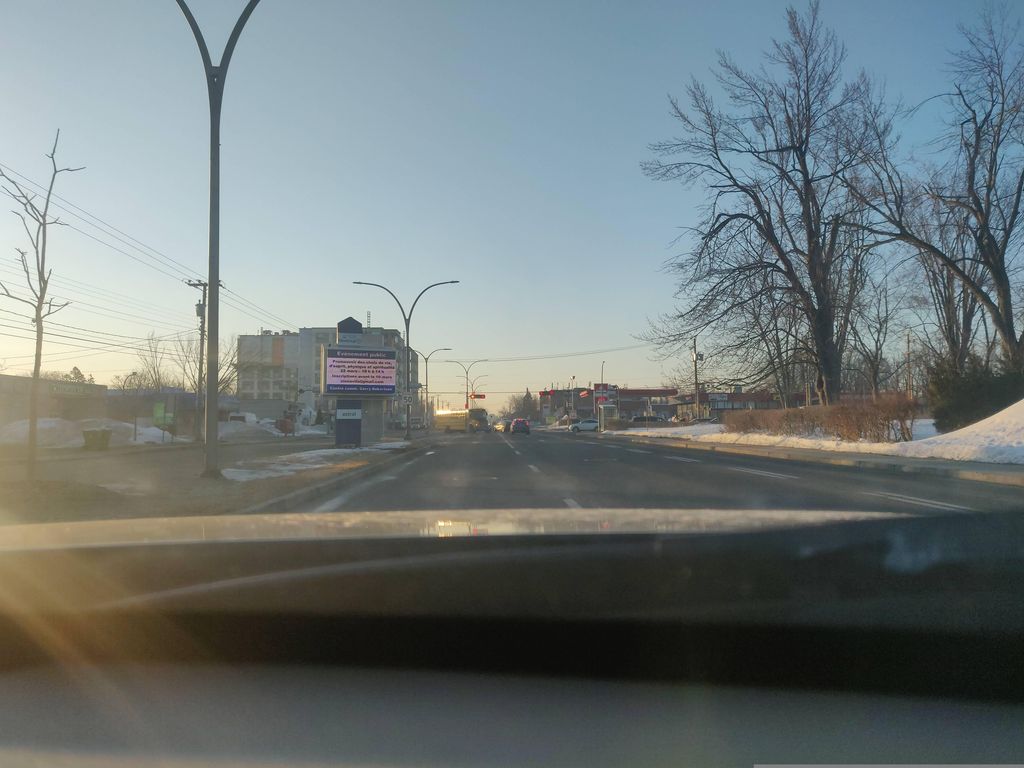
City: montreal